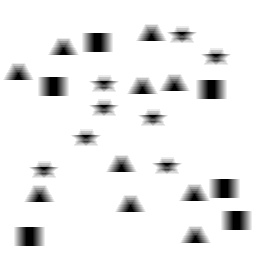
Squares: 6
Triangles: 10
Stars: 8
Total shapes: 24